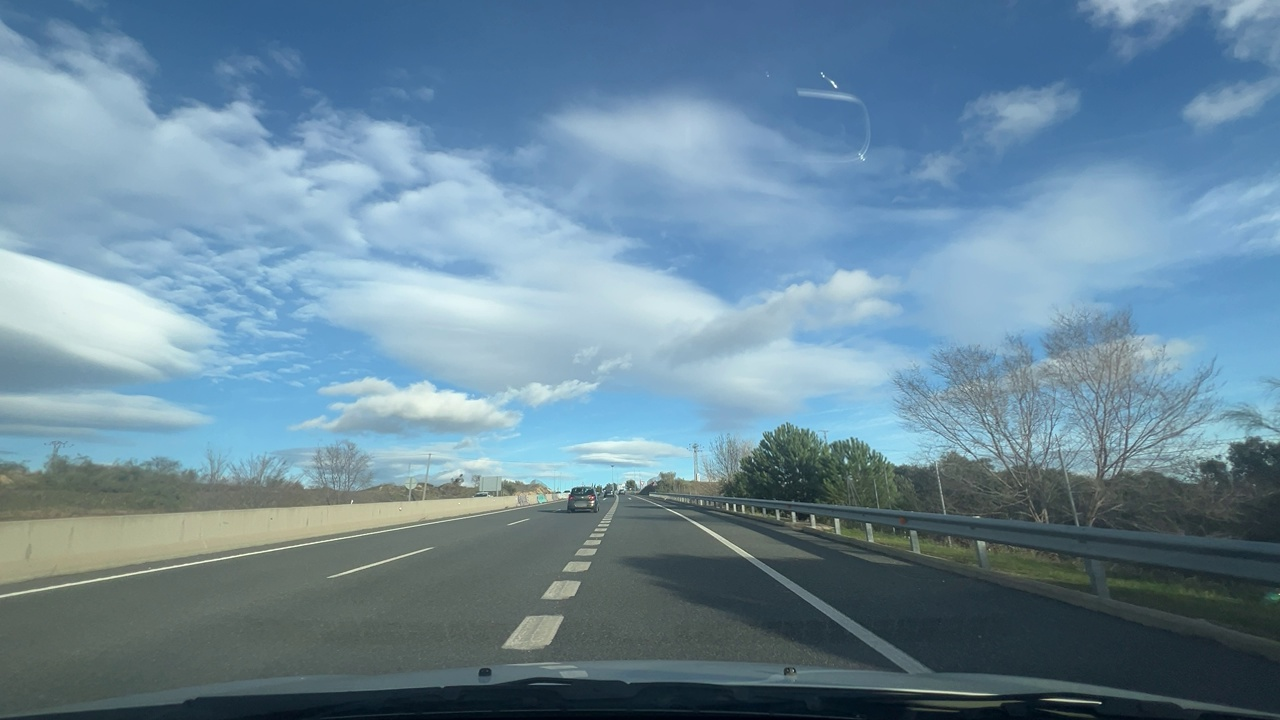
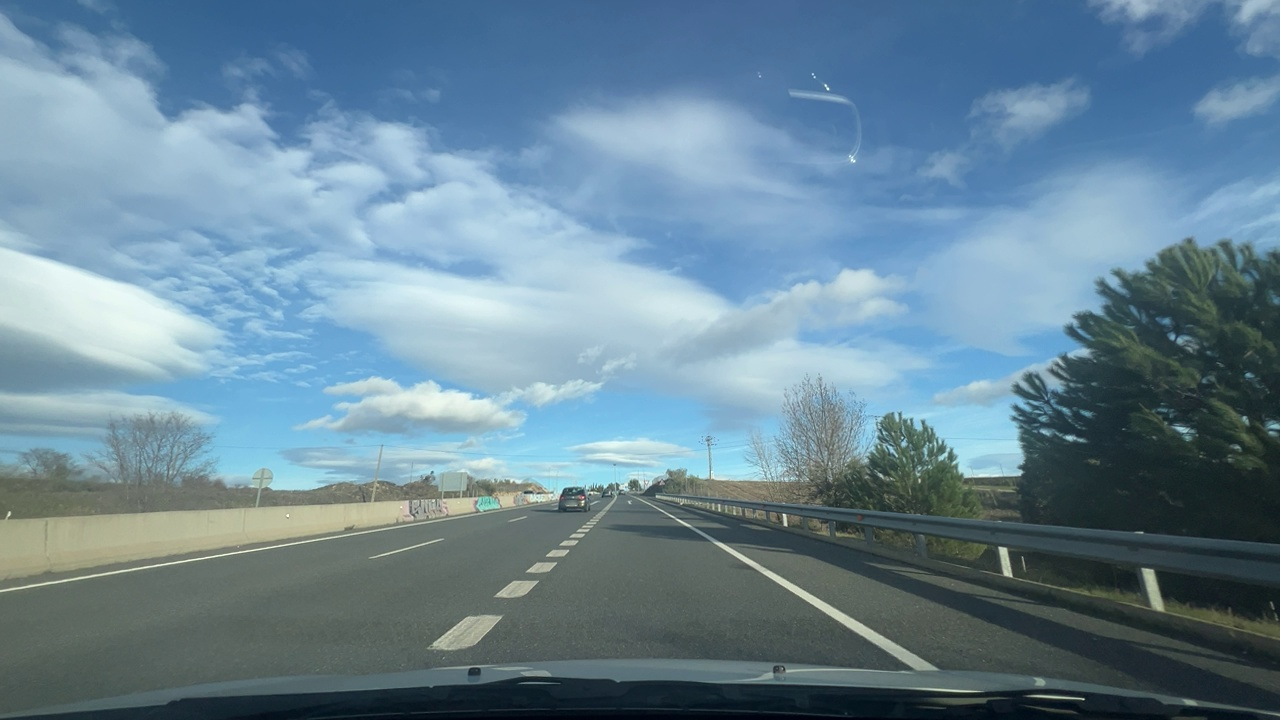
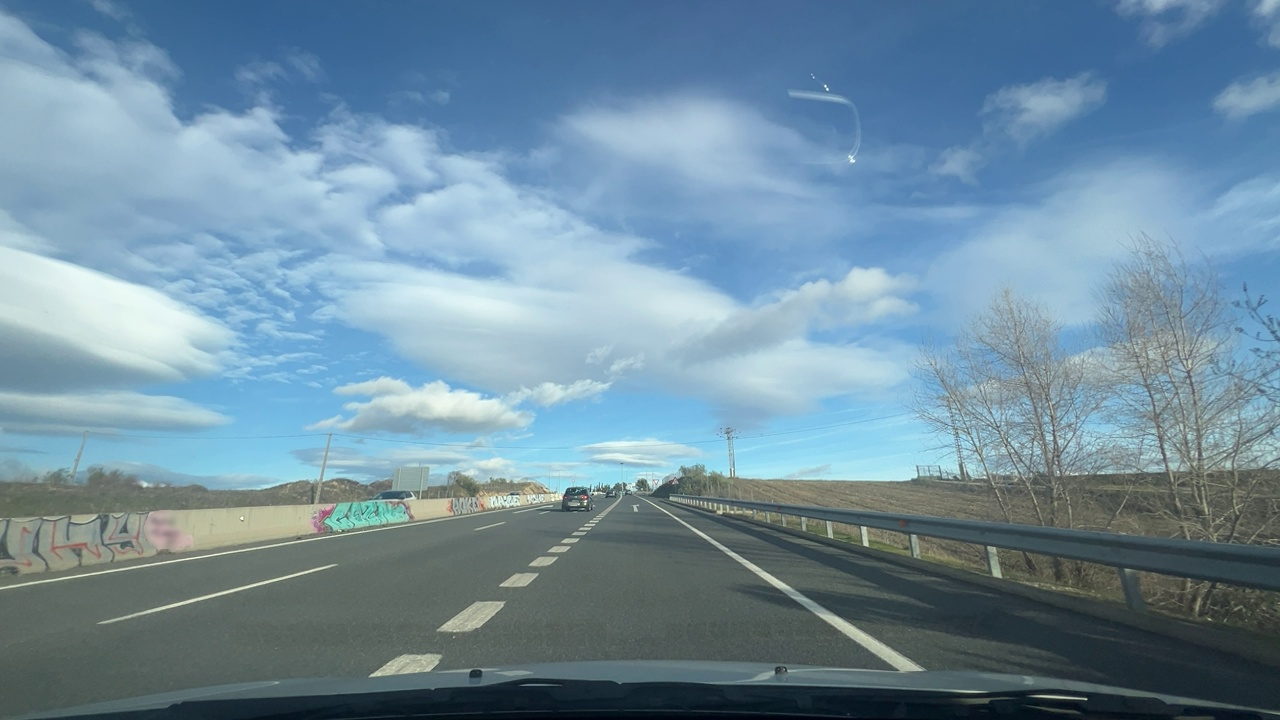
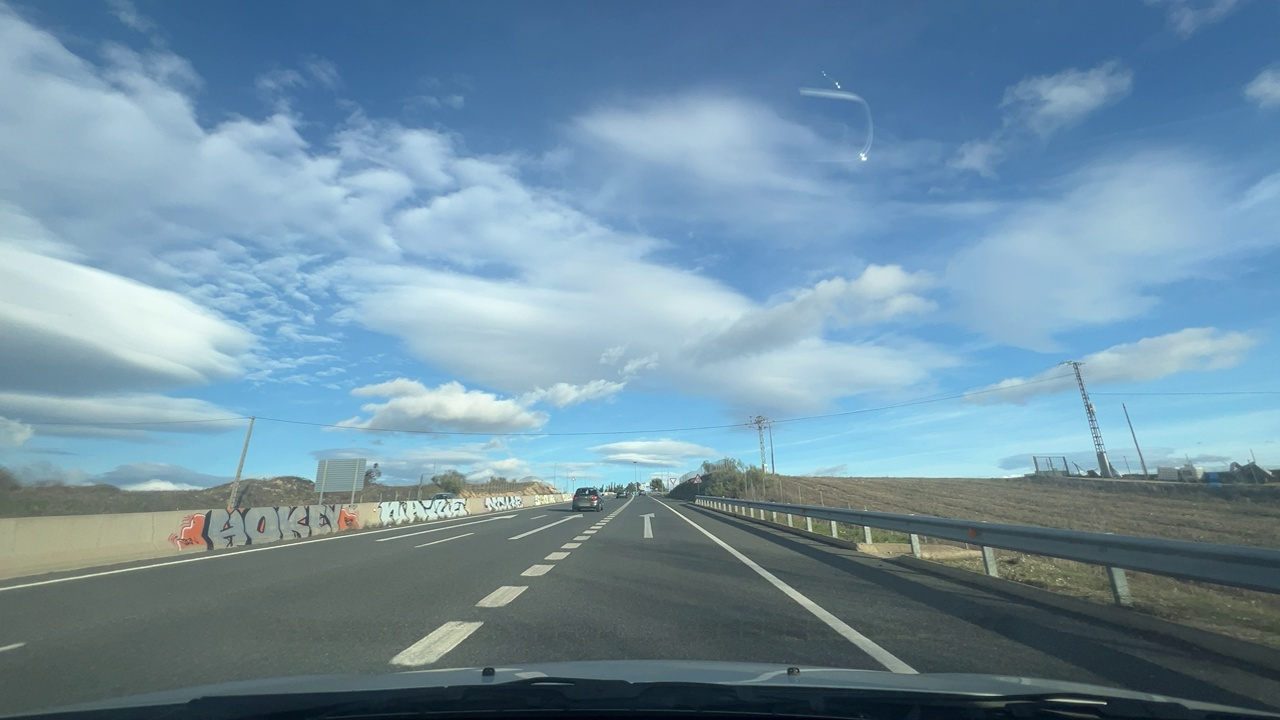
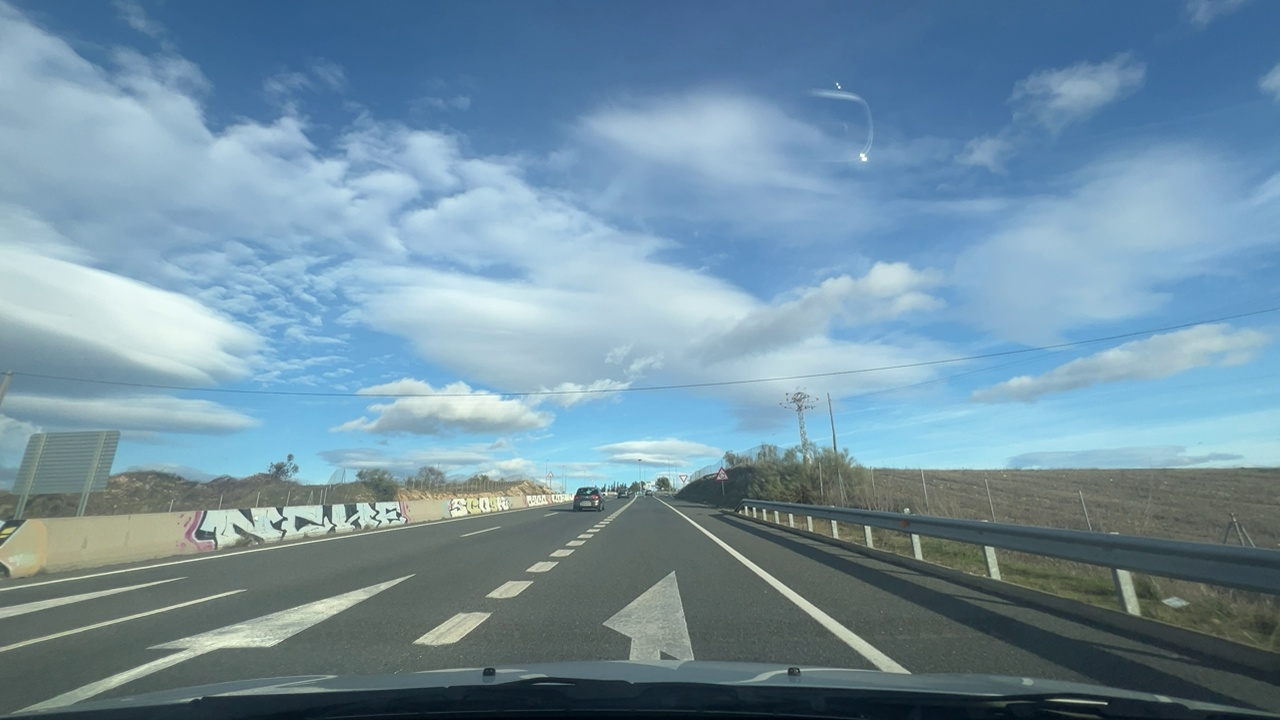
Situation: Merging lane
Question: Is the ego vehicle currently traveling within an acceleration or merge lane?
Answer: No
Reasoning: The ego vehicle is travelling inside a highway exit

Situation: Merging lane
Question: Is there an adjacent acceleration lane merging into the ego lane?
Answer: Yes
Reasoning: A separate lane on the left is tapering into the ego lane.

Situation: Merging lane
Question: Do the outer lane markings of an adjacent lane converge into the ego lane?
Answer: Yes
Reasoning: The left lane markings converge into the ego lane, indicating a merge.